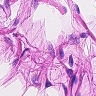
Metastatic tissue present: no